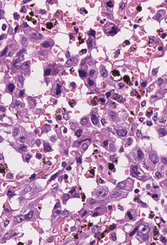
Tumor epithelial tissue: yes
Tumor-associated stroma tissue: no
Normal tissue: no